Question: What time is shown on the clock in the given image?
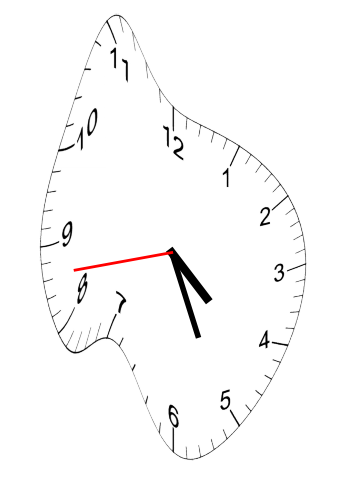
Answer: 04:25:43